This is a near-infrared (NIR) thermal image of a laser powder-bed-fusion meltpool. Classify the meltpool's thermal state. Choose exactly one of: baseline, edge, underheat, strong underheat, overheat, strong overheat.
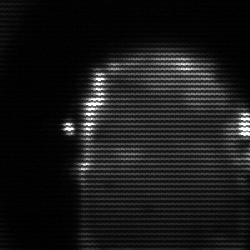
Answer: baseline